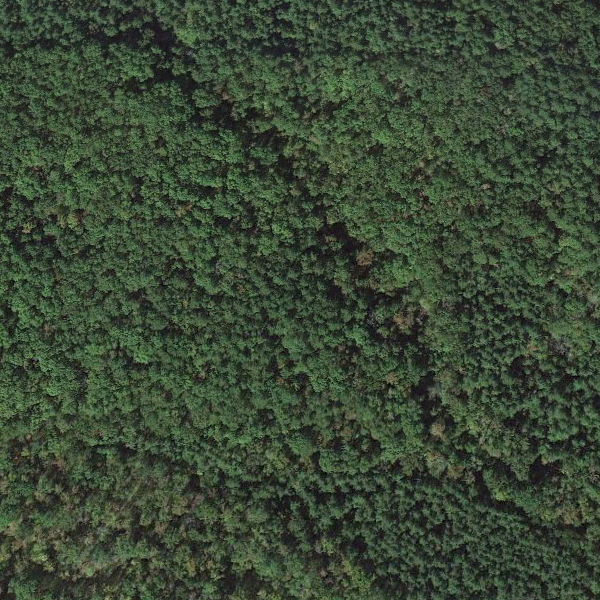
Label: Forest